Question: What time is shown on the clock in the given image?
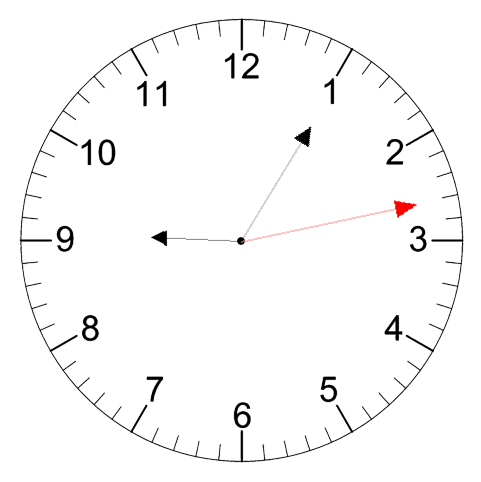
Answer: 09:05:13